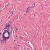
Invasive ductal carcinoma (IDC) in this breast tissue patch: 0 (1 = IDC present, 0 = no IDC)